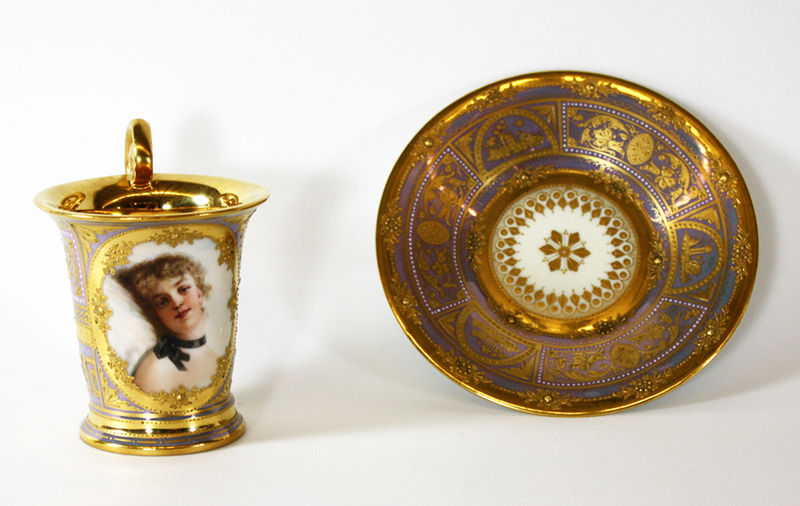
Titel: Chocolate Cup and Saucer
Standort: Amherst (Massachusetts, USA)
Institution: Mead Art Museum, Amherst College
Schlagwörter: blau, frau, schwarz, muster, ornament, schale, teller, porträt, gold, henkel, halsband, staffage, blue, ornate, pillow, white, face, france, golden, lace, lady, painting, portrait, tea, woman, yellow, dekor, pattern, picture, tasse, becher, medaillon, porzellan, untertasse, flower, girl, ribbon, kitsch, teuer, prozellan, decoration, gilt, kitschig, french, glass, smile, photo, wertvoll, kostbar, design, cup, figure, lip, china, dish, rococo, plate, border, photography, bowl, schokolade, palte, lid, handle, goldleaf, set, eating utensil, artefact, cutlery